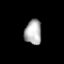
Tissue: prostate
Cell type: T cells
Senescence score: 0.3378
Nuclear area (px): 419
Mean DAPI intensity: 171.184